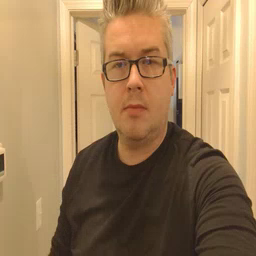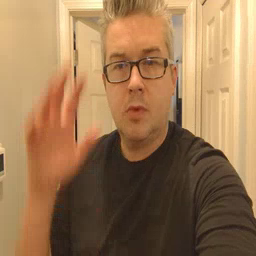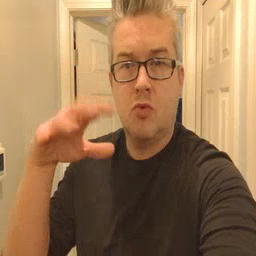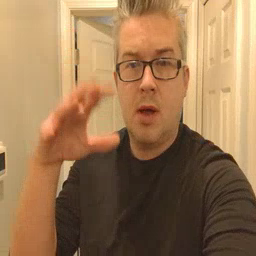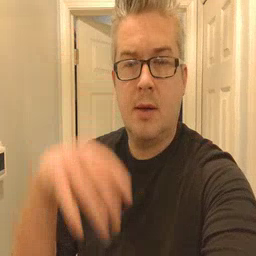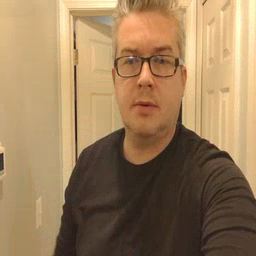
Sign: rain